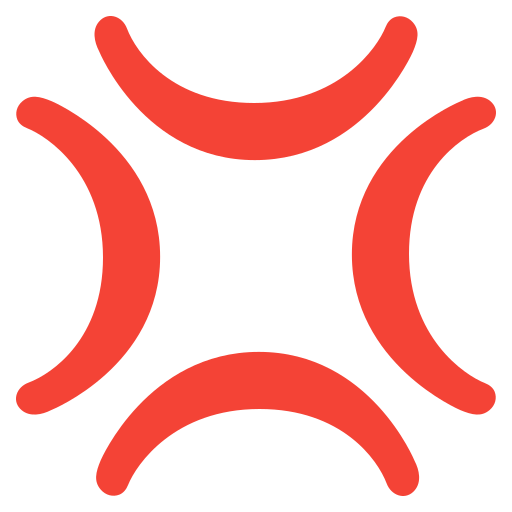
Emoji: 💢